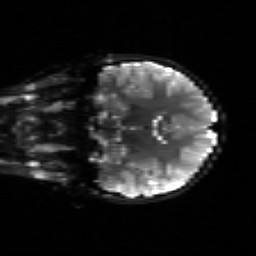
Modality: sbref
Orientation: coronal
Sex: male
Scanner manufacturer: siemens
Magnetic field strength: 3 T
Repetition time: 5 s
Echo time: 0.071 s